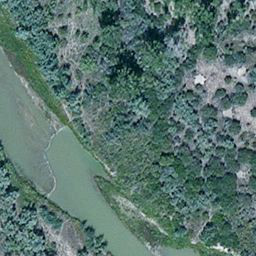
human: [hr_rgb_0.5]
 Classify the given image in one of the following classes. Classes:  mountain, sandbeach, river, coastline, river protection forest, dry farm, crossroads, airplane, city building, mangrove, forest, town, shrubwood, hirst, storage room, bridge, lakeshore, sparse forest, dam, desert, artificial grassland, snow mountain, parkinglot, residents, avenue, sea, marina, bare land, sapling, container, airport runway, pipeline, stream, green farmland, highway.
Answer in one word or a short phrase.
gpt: river